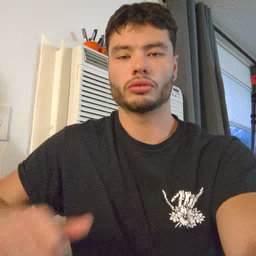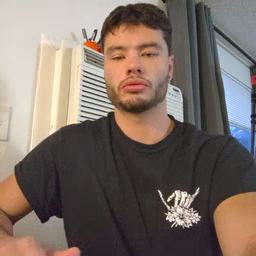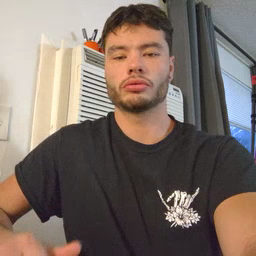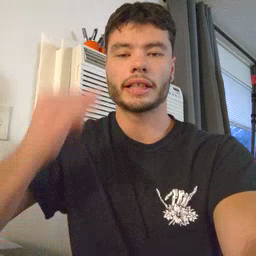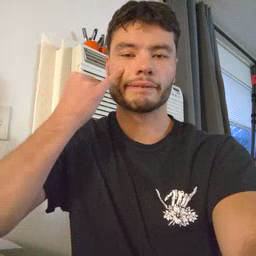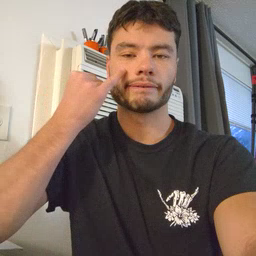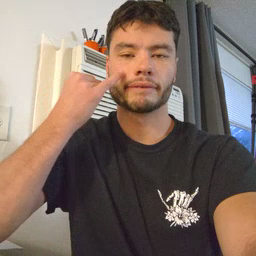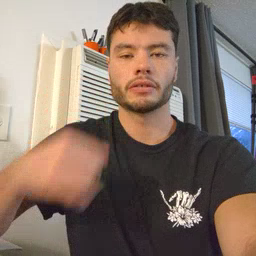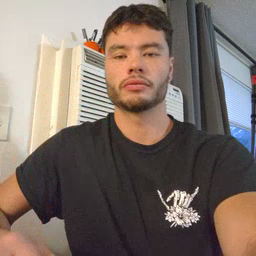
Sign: if